Interaction volume radius: 5 \u00c5
Interaction volume height: 10 \u00c5
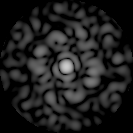
Disorder parameter: 0.8653